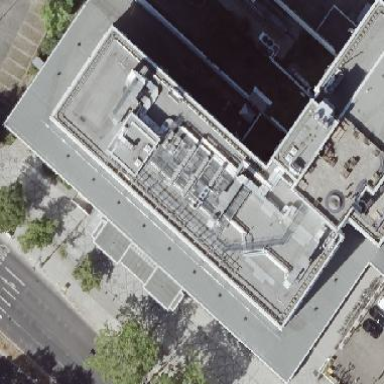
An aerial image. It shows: Building with flat roof.